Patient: sex F, age 69
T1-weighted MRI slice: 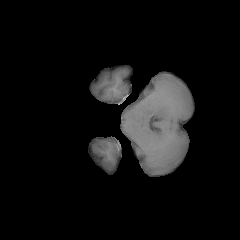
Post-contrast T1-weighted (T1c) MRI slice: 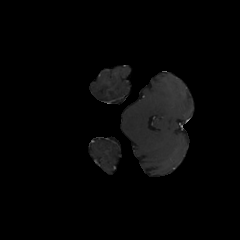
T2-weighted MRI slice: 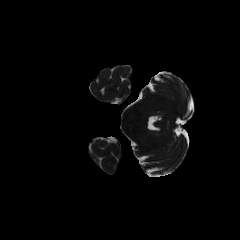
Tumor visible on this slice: no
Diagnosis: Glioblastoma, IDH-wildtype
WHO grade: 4